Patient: sex M, age 42
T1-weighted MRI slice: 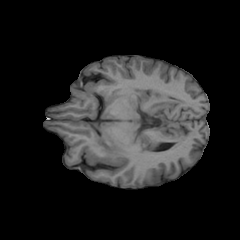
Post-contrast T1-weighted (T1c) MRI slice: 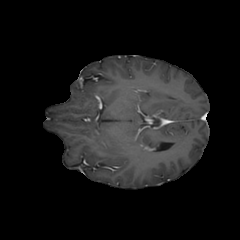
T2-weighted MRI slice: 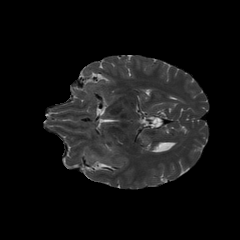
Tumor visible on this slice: no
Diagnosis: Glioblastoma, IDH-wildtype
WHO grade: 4